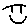
Label: smiley face